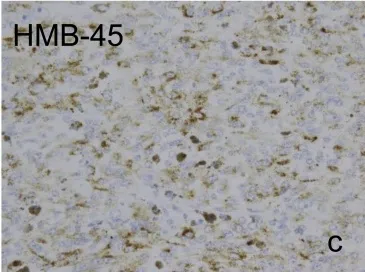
Pathological findings. C, d) Immunohistochemistry showed that tumor cells showed expression of HMB-45 and S100. . 400x.
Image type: pathology (immunostaining)